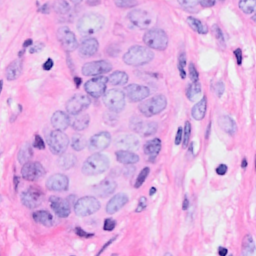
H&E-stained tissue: Breast